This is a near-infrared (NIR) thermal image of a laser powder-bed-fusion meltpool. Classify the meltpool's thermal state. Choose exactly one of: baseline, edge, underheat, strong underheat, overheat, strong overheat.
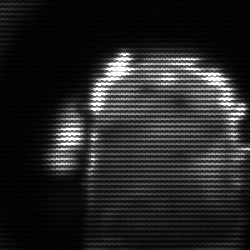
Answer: baseline